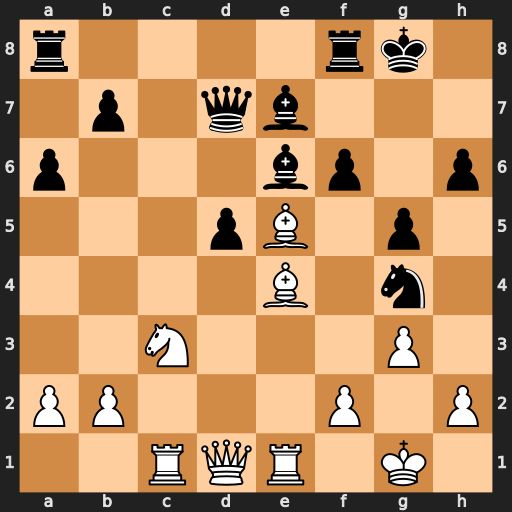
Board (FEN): r4rk1/1p1qb3/p3bp1p/3pB1p1/4B1n1/2N3P1/PP3P1P/2RQR1K1
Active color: w
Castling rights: -
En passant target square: -
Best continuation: Nxd5 fxe5 Rc7 Bc5 Rxd7